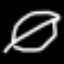
Label: leaf